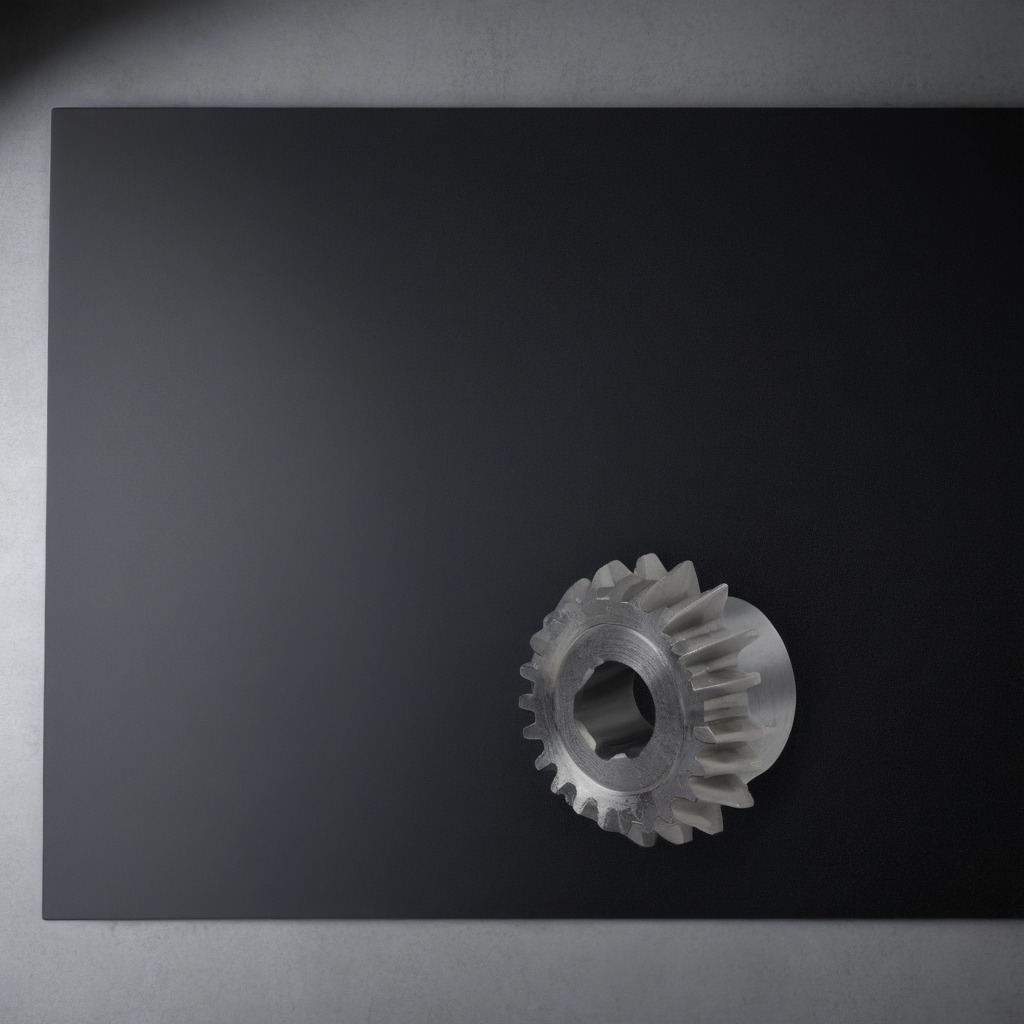
A steel gear with teeth is lying on the granite tabletop.